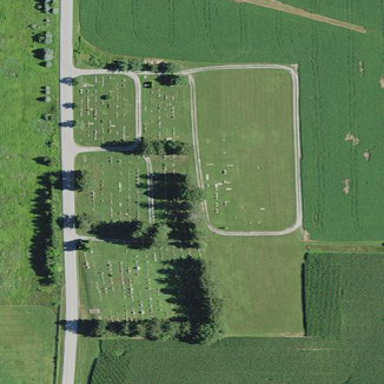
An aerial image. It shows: Cemetery.